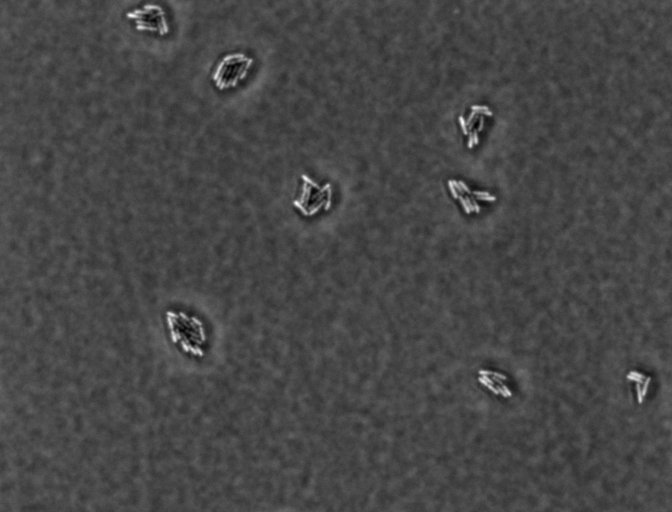
Phase contrast microscopy, 60x objective, 3 h incubation